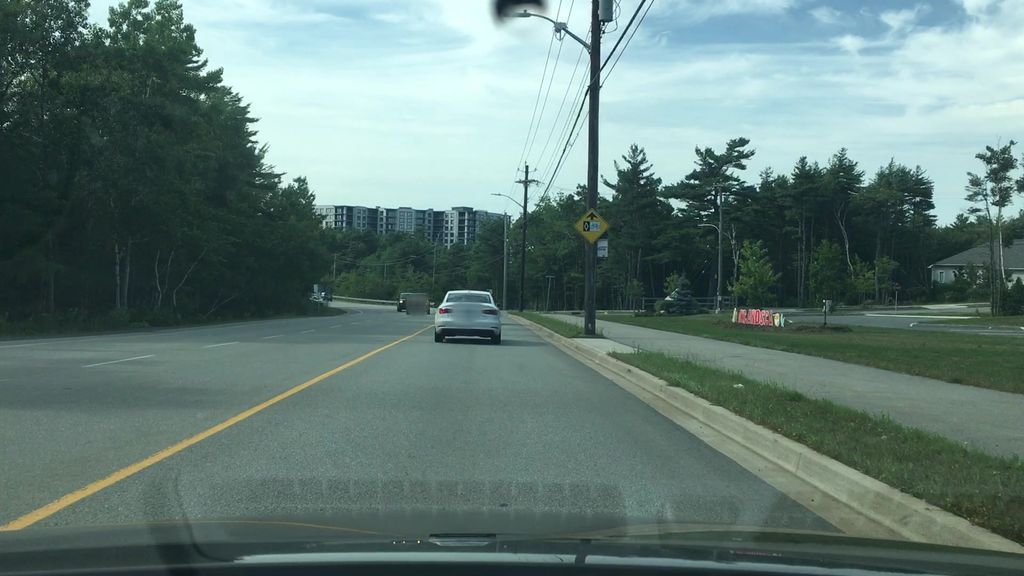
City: halifax